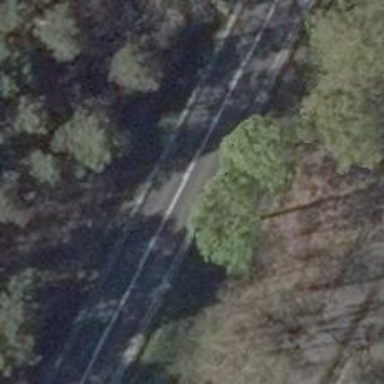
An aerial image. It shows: Asphalt road classified as primary highway.